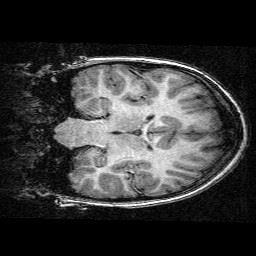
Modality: T1w
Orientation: coronal
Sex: female
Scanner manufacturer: siemens
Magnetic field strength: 3 T
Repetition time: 2.3 s
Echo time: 0.00336 s